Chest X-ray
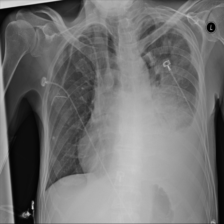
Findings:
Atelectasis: negative
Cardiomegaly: negative
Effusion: positive
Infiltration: positive
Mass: negative
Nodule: negative
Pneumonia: negative
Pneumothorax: negative
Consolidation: negative
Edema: negative
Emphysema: negative
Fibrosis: negative
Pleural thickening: negative
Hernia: negative